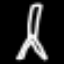
Label: The Eiffel Tower